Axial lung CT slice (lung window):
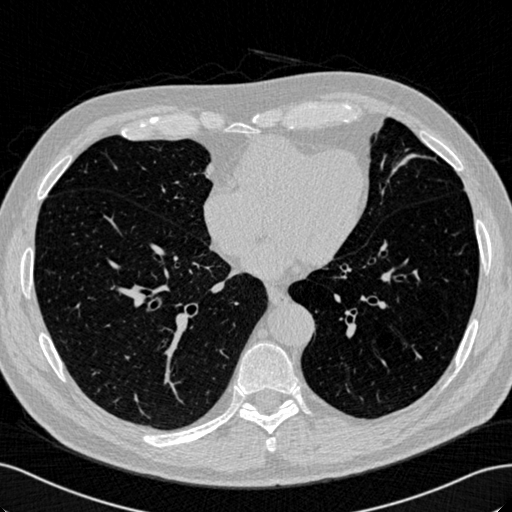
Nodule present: no